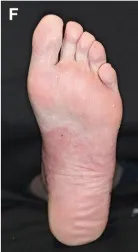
After 5 weeks of apremilast treatment. With partial remission and reduced inflammation.
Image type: medical_photograph (skin_photograph)